Question: I'm trying to use ion-slides:
'''
<ion-content>
<ion-slides pager="true" [options]="slideOpts">
<ion-slide class="step-one">
<h1>Welcome</h1>
<p>Lorem ipsum dolor sit amet, massa nam ante. Vel lacus viverra volutpat tortor ligula ornare, varius ut mauris ipsum mus torquent, scelerisque suspendisse penatibus, purus et arcu ipsum vehicula quam luctus. Consectetuer sed urna accumsan. Nec viverra felis varius pretium, volutpat in et cras, odio consectetuer lacinia risus feugiat sit etiam, commodo pulvinar, dolor non et inventore.</p>
</ion-slide>
<ion-slide class="step-two">
<h1>Heading</h1>
<p>blah, blah</p>
</ion-slide>
<ion-slide class="step-three">
<h1>Heading</h1>
<p>blah, blah</p>
<ion-button (click)="end()">END</ion-button>
</ion-slide>
</ion-slides>
</ion-content>
'''
However, I was expecting the flow of content to be top-to-bottom rather than having the "Welcome" header to the left.
I've looked at the <URL> but I couldn't see how to change the layout to flow vertically down the page.

By inspecting the css in the browser debugger, I figured out that I could change the flex model and by adding the following to my page.scss it appears to fix the problem. Is there a more 'ionic' way to solve this?
'''
.swiper-slide {
flex-direction: column;
}
'''
---
Apologies if this question is very basic, I'm a data specialist so front end development is not (yet) a strength of mine.
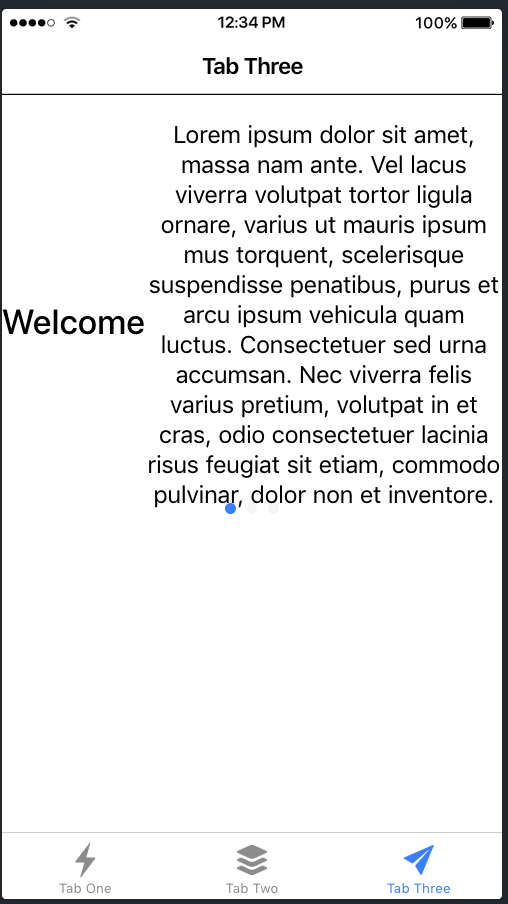
Answer: The solution for me was to add the following css:
'''
.swiper-slide {
flex-direction: column;
}
'''